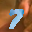
Label: 7